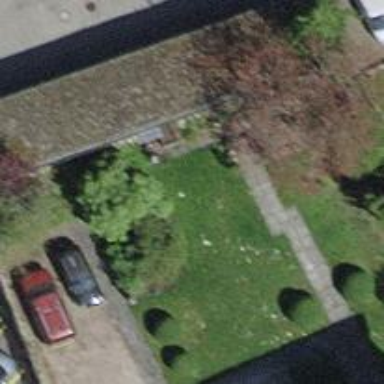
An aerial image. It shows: Shed.